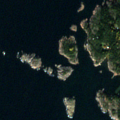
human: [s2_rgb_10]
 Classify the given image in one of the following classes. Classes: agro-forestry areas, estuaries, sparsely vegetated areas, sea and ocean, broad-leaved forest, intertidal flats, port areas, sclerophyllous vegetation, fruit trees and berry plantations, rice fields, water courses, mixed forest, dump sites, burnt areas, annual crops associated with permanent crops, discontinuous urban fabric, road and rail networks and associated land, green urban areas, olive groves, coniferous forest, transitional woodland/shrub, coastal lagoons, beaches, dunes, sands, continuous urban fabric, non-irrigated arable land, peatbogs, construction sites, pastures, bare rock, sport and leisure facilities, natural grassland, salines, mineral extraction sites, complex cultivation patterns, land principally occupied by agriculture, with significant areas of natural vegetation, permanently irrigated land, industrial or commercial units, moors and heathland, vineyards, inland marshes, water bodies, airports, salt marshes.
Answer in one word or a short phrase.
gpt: coniferous forest, mixed forest, sea and ocean